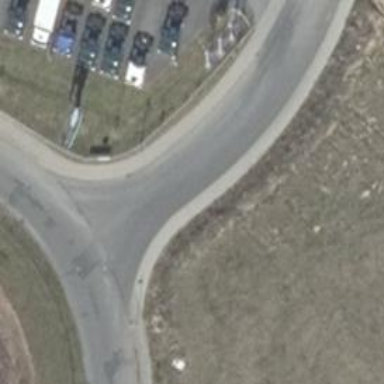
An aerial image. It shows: Uncontrolled crossing on the road.